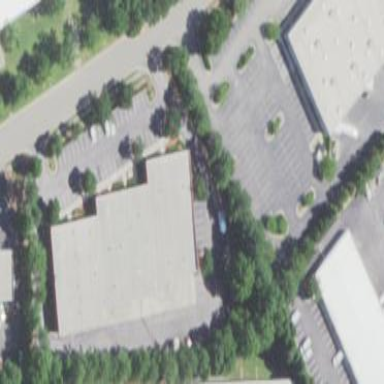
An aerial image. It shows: Commercial building.